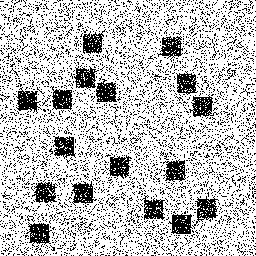
Squares: 17
Triangles: 0
Stars: 0
Total shapes: 17